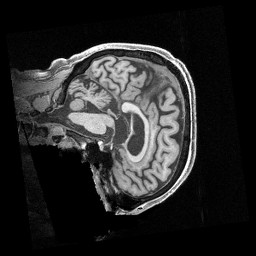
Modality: T1w
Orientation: sagittal
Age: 81
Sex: male
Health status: healthy
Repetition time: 2.4 s
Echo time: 0.00222 s